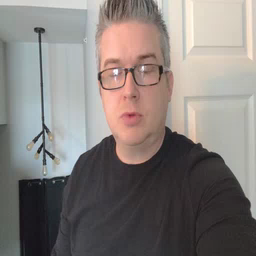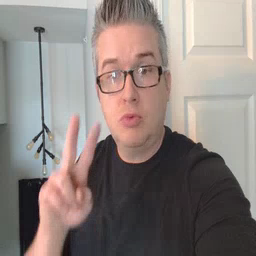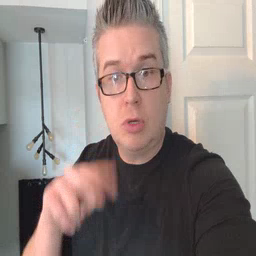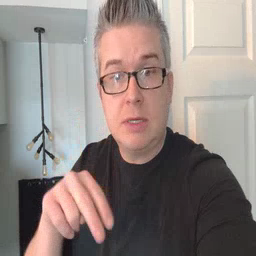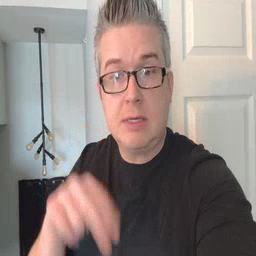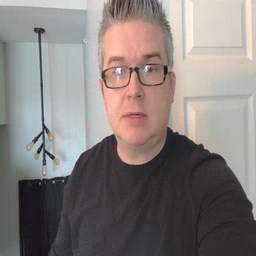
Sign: read